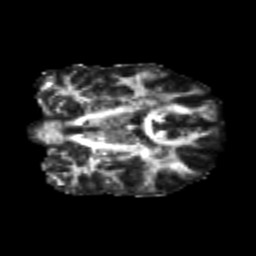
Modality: FA
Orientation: coronal
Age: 23
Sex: male
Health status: healthy
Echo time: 0.074 s